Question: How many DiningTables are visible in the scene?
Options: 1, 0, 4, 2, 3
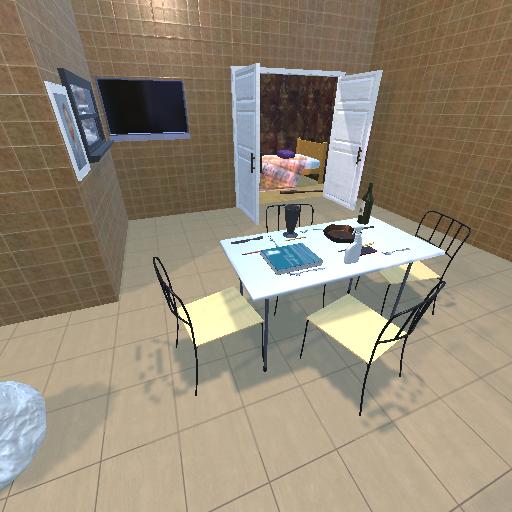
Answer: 1